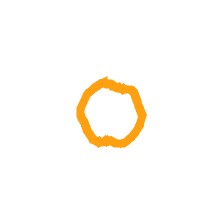
Shape: circle